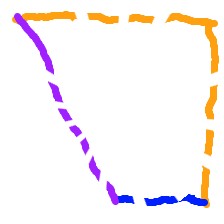
Shape: trapezoid